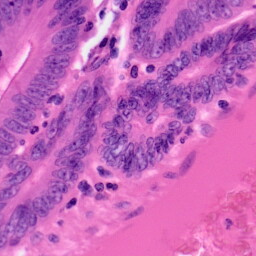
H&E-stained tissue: Colon